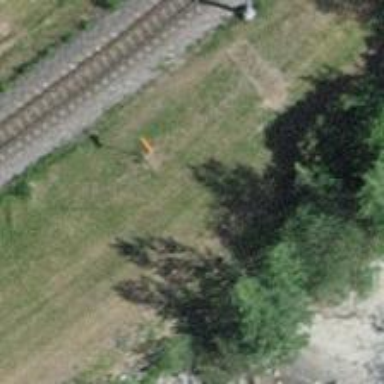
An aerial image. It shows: Pole supporting roof covering pipeline marker.